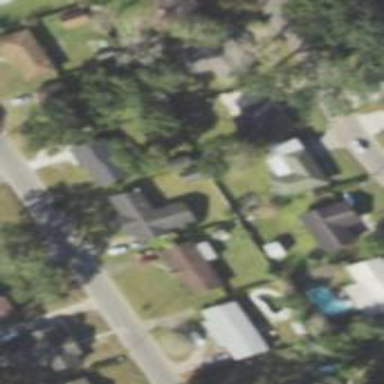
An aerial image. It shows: Residential area composed of single-family homes.